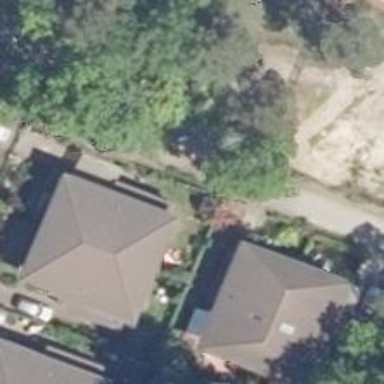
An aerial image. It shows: Semi-detached house with gabled roof.